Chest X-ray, AP view. Patient: 46 years old, sex F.
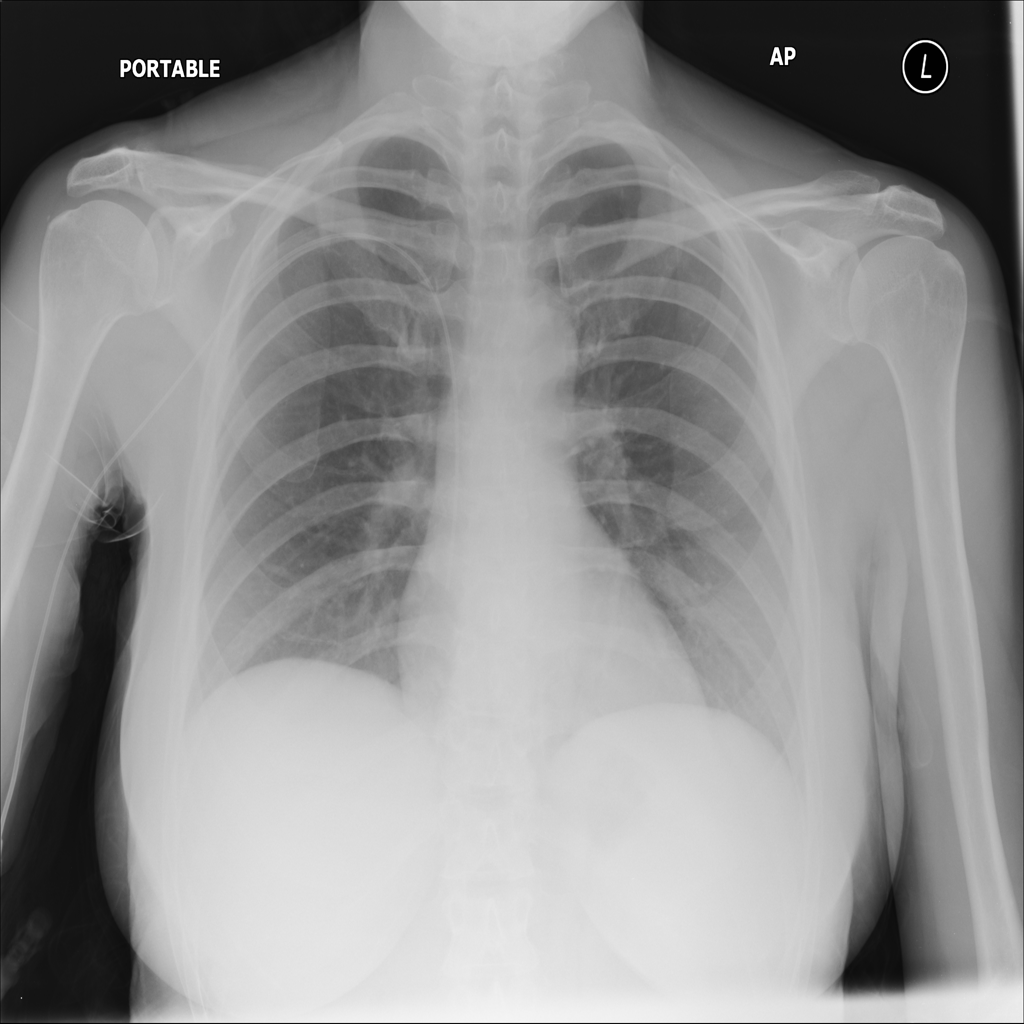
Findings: No Finding